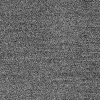
Atmospheric dust classification: dusty